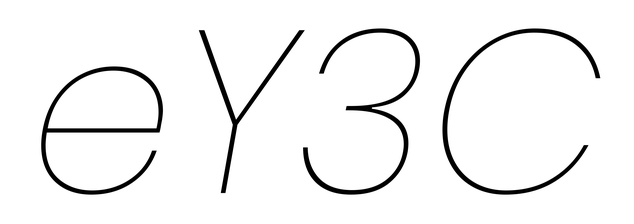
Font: Poppins-ThinItalic